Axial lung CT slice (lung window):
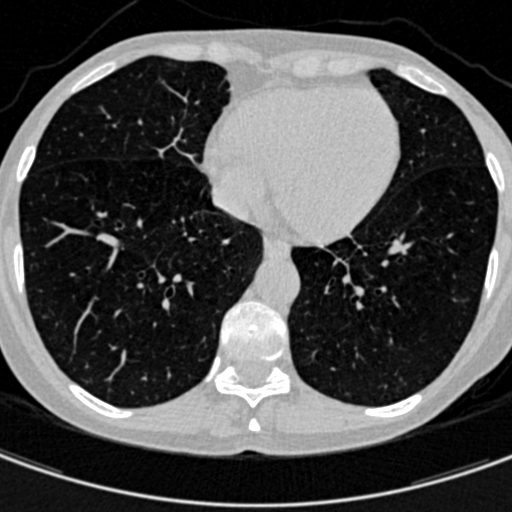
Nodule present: no